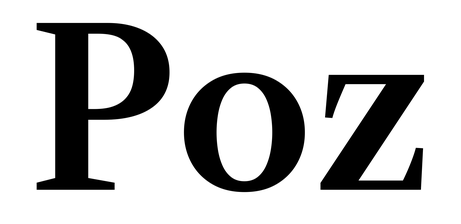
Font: LibreCaslonText_SemiBold